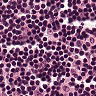
Metastatic tissue present: no